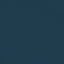
Label: SeaLake